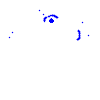
Particle: electron